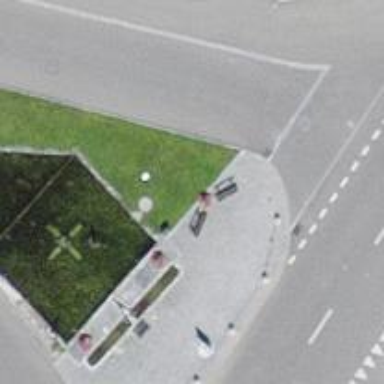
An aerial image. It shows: Black bench.